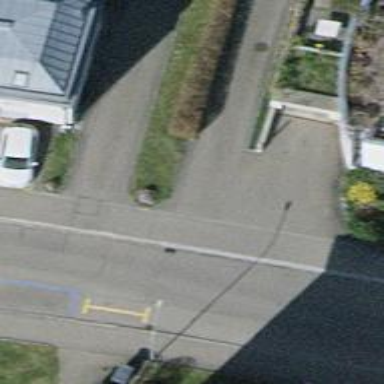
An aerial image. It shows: Unmarked crossing with traffic calming table.